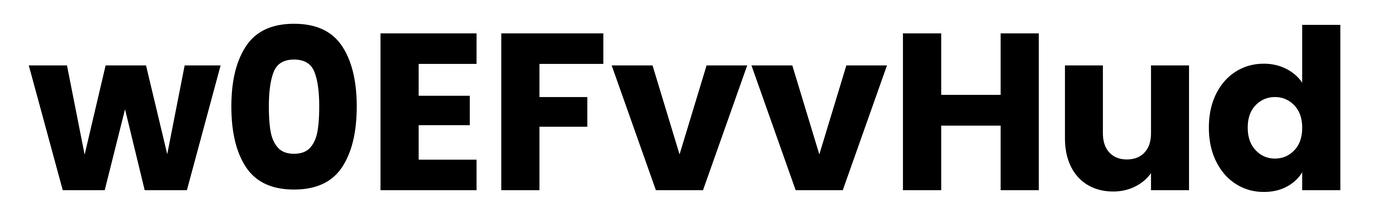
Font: Poppins-Bold